The trace is the raw vibration amplitude of a rotating bearing as a function of time. Determine the bearing's health state. Answer with exactly one of: normal, inner_race, outer_race, ball.
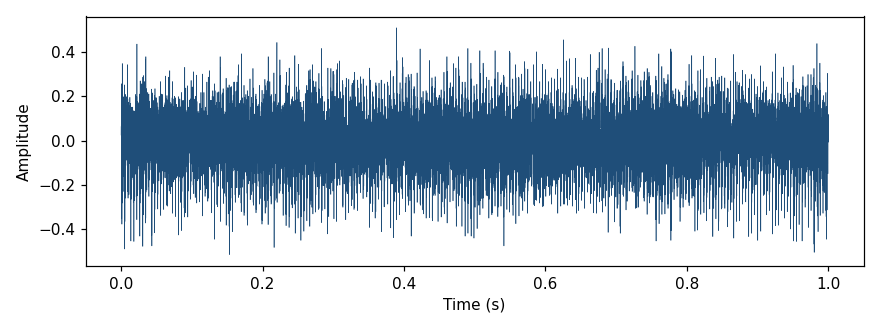
Answer: outer_race